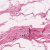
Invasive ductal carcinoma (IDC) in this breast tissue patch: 0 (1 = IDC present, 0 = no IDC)